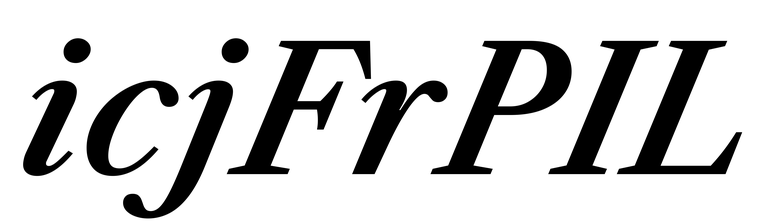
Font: LibreCaslonText-Italic_SemiBold_Italic